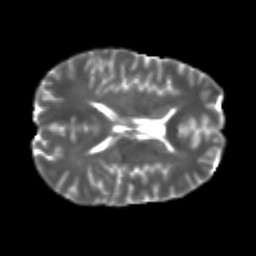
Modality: T2w
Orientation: axial
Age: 22
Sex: male
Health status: healthy
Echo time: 0.074 s